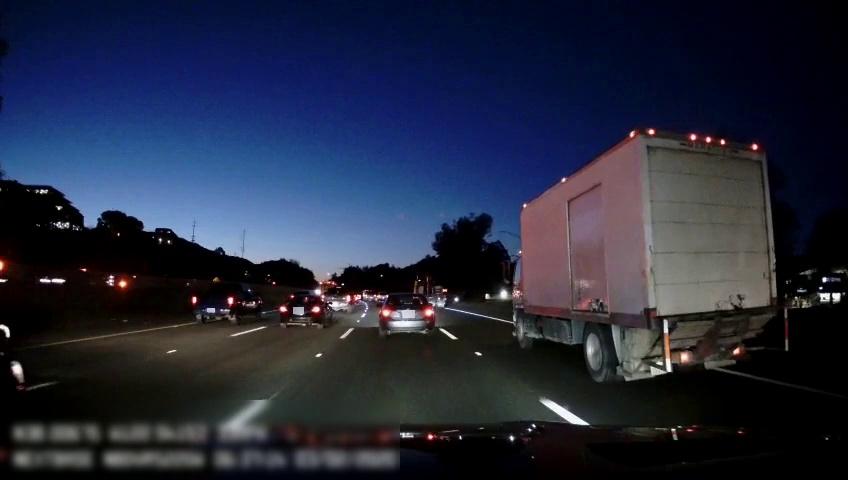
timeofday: Night
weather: Other
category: Drivable Space
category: Vehicles | Other LV
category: Vehicles | Bus
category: Vehicles | SUV
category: Vehicles | SUV
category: Vehicles | Truck
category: Vehicles | Car
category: Vehicles | Car
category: Vehicles | Car
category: Vehicles | Truck
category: Vehicles | Car
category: Lanes | Alternate Lane
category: Lanes | Current Lane
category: Lanes | Current Lane
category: Lanes | Alternate Lane
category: Lanes | Alternate Lane